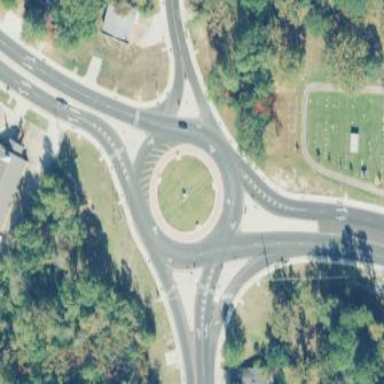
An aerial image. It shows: Secondary road leading to roundabout.